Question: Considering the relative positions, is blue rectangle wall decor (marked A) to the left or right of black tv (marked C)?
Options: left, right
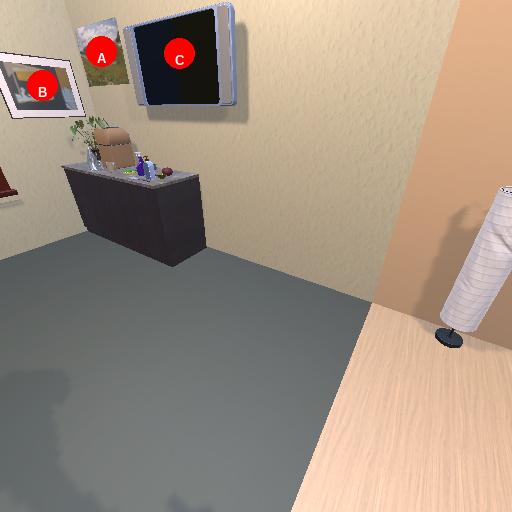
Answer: left